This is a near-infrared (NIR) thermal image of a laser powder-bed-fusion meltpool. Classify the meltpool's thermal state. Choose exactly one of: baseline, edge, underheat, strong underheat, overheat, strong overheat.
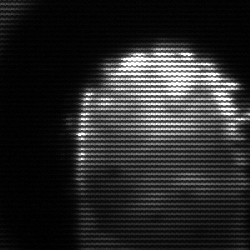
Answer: baseline